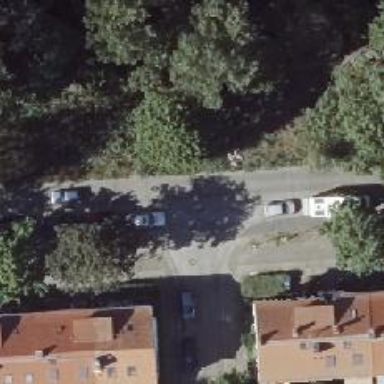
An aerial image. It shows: Residential road with cycle track on the right side. The cycle track has asphalt surface.